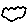
Label: cloud